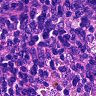
Metastatic tissue present: no